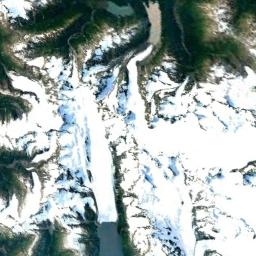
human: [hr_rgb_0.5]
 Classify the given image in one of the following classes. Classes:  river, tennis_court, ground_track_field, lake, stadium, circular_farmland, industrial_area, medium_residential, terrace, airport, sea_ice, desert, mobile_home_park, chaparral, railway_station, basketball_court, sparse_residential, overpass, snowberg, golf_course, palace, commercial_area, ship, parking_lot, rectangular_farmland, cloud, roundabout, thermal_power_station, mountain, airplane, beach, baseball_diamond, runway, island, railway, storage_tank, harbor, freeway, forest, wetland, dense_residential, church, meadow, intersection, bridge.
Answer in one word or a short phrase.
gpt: snowberg